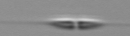
Label: Cylindrotheca